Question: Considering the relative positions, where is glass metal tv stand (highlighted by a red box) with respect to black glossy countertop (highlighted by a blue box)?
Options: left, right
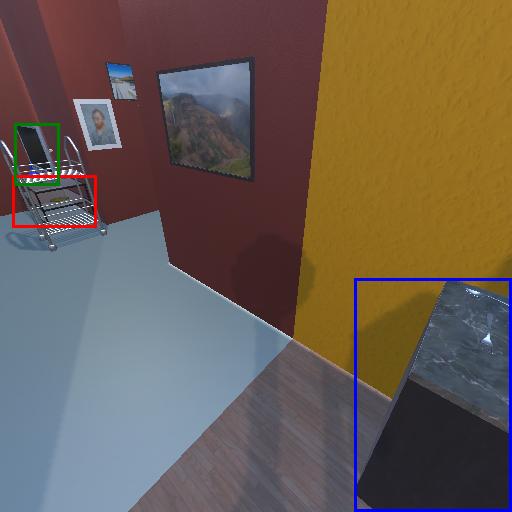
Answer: left